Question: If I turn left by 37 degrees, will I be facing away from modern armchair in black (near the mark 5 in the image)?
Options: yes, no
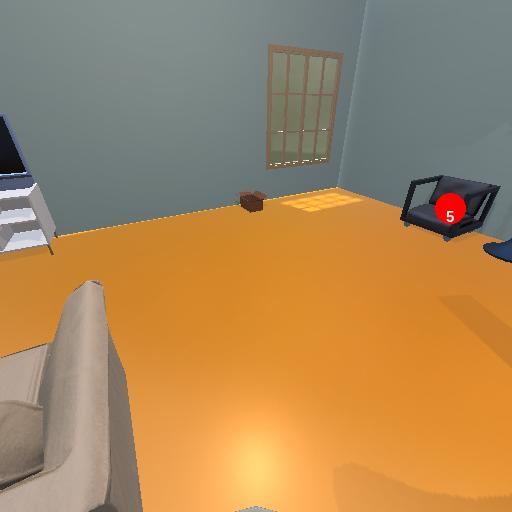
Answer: yes